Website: lowes
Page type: order-returns
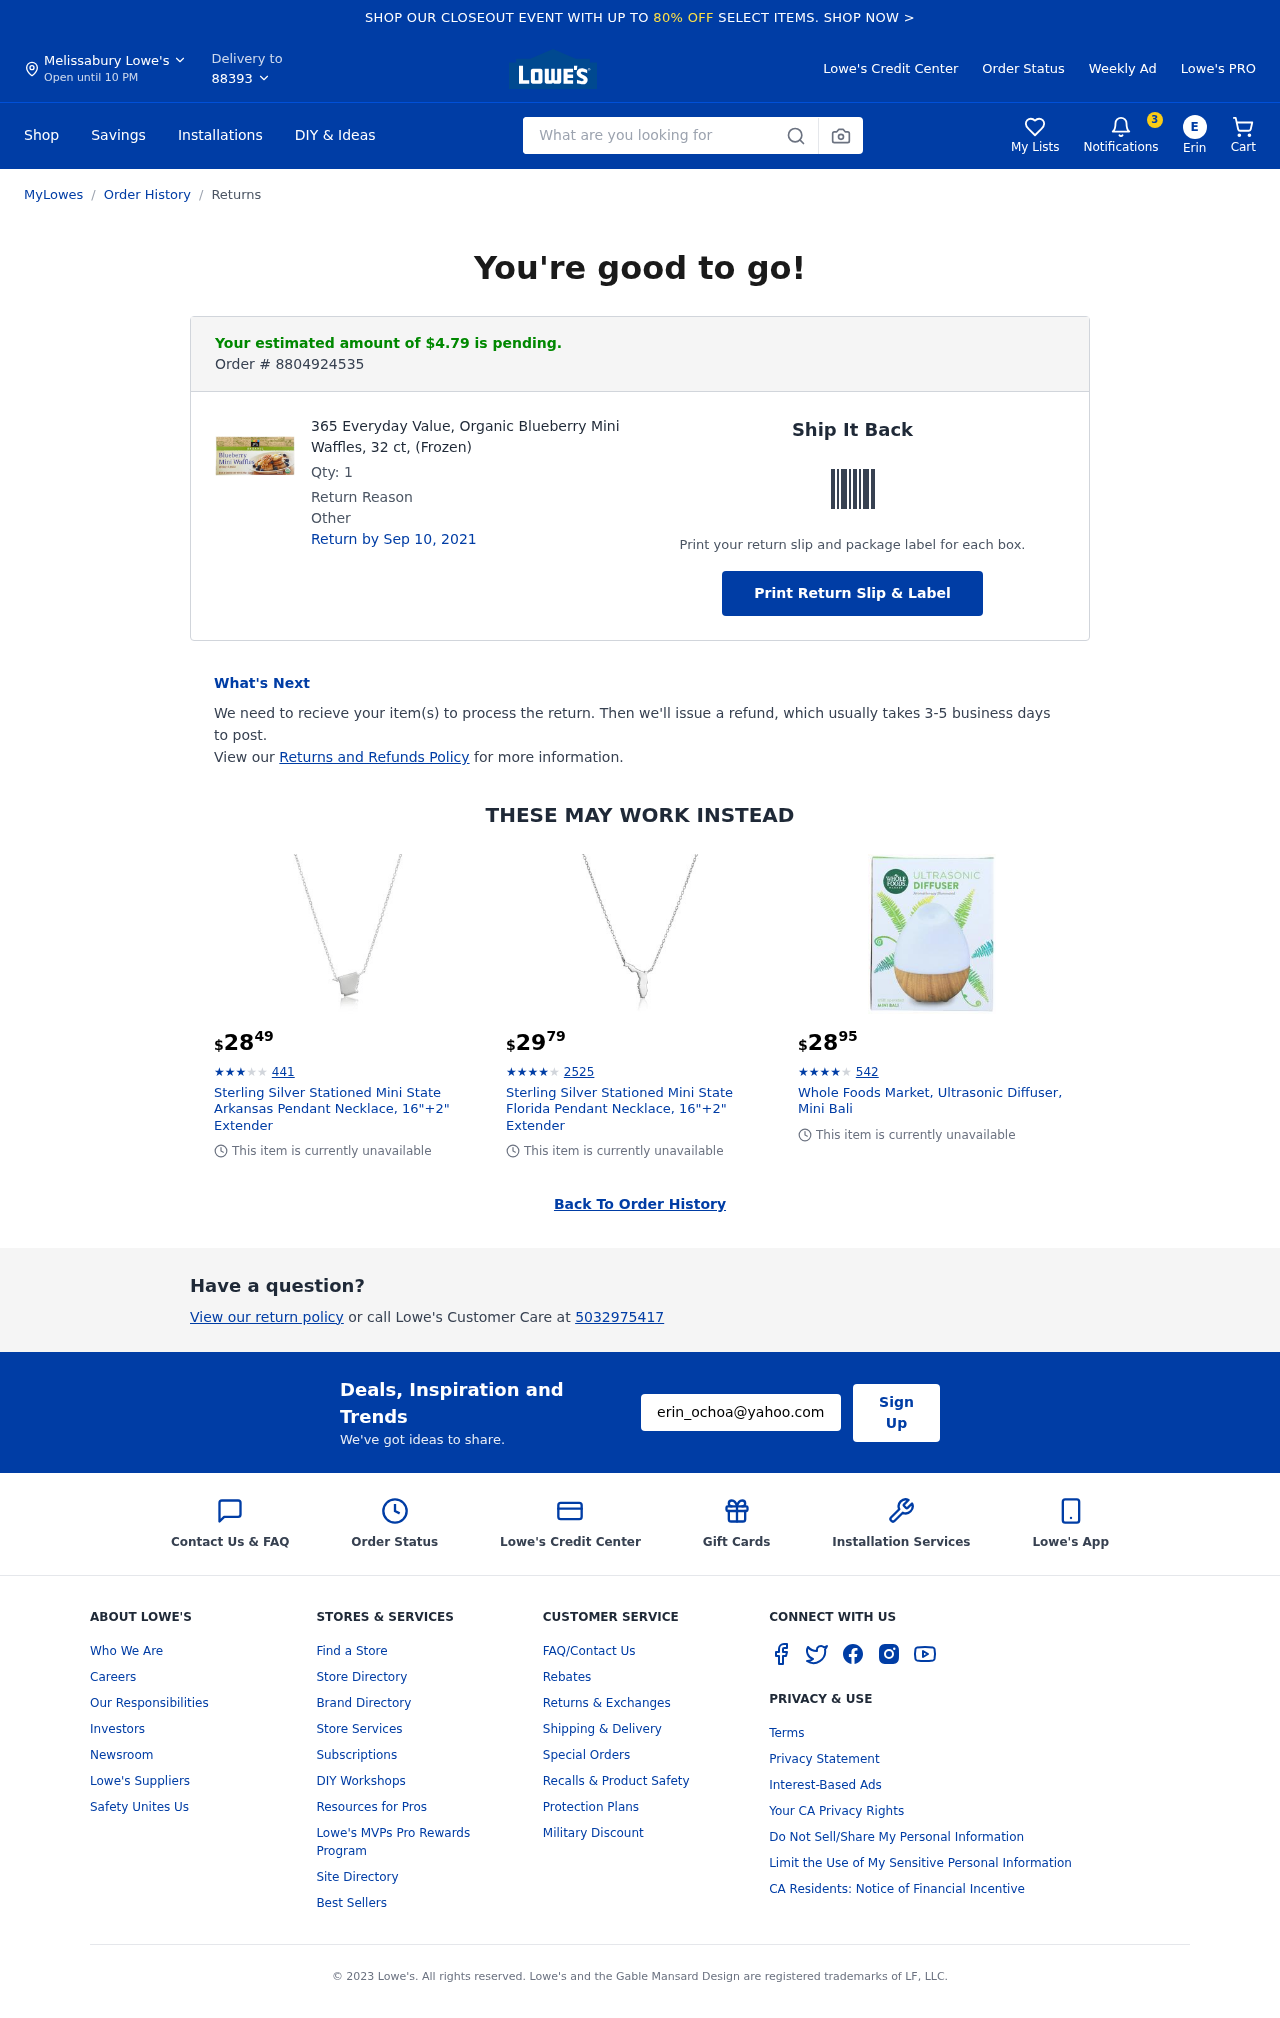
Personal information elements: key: PII_CITY
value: Melissabury
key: PII_EMAIL
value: erin_ochoa@yahoo.com
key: PII_FIRSTNAME
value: Erin
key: PII_PHONE
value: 5032975417
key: PII_POSTCODE
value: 88393
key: PII_FIRSTNAME_INITIAL
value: E
Product elements: key: PRODUCT1_NAME
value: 365 Everyday Value, Organic Blueberry Mini Waffles, 32 ct, (Frozen)
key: PRODUCT1_QUANTITY
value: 1
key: PRODUCT2_NAME
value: Sterling Silver Stationed Mini State Arkansas Pendant Necklace, 16"+2" Extender
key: PRODUCT2_NUM_RATINGS
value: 441
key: PRODUCT2_PRICE
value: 28.49
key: PRODUCT2_RATING
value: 3.6
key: PRODUCT3_NAME
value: Sterling Silver Stationed Mini State Florida Pendant Necklace, 16"+2" Extender
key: PRODUCT3_NUM_RATINGS
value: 2525
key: PRODUCT3_PRICE
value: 29.79
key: PRODUCT3_RATING
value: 4.2
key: PRODUCT4_NAME
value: Whole Foods Market, Ultrasonic Diffuser, Mini Bali
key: PRODUCT4_NUM_RATINGS
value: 542
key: PRODUCT4_PRICE
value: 28.95
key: PRODUCT4_RATING
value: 4
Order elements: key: ORDER_NUM_ITEMS
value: Cart
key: ORDER_TOTAL
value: Your estimated amount of $4.79 is pending.
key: ORDER_ID
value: Order # 8804924535
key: ORDER_RETURN_BY_DATE
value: Return by Sep 10, 2021
Search elements: key: HEADER_SEARCH
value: What are you looking for
Other elements: key: NOTIFICATION_COUNT
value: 3